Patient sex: M
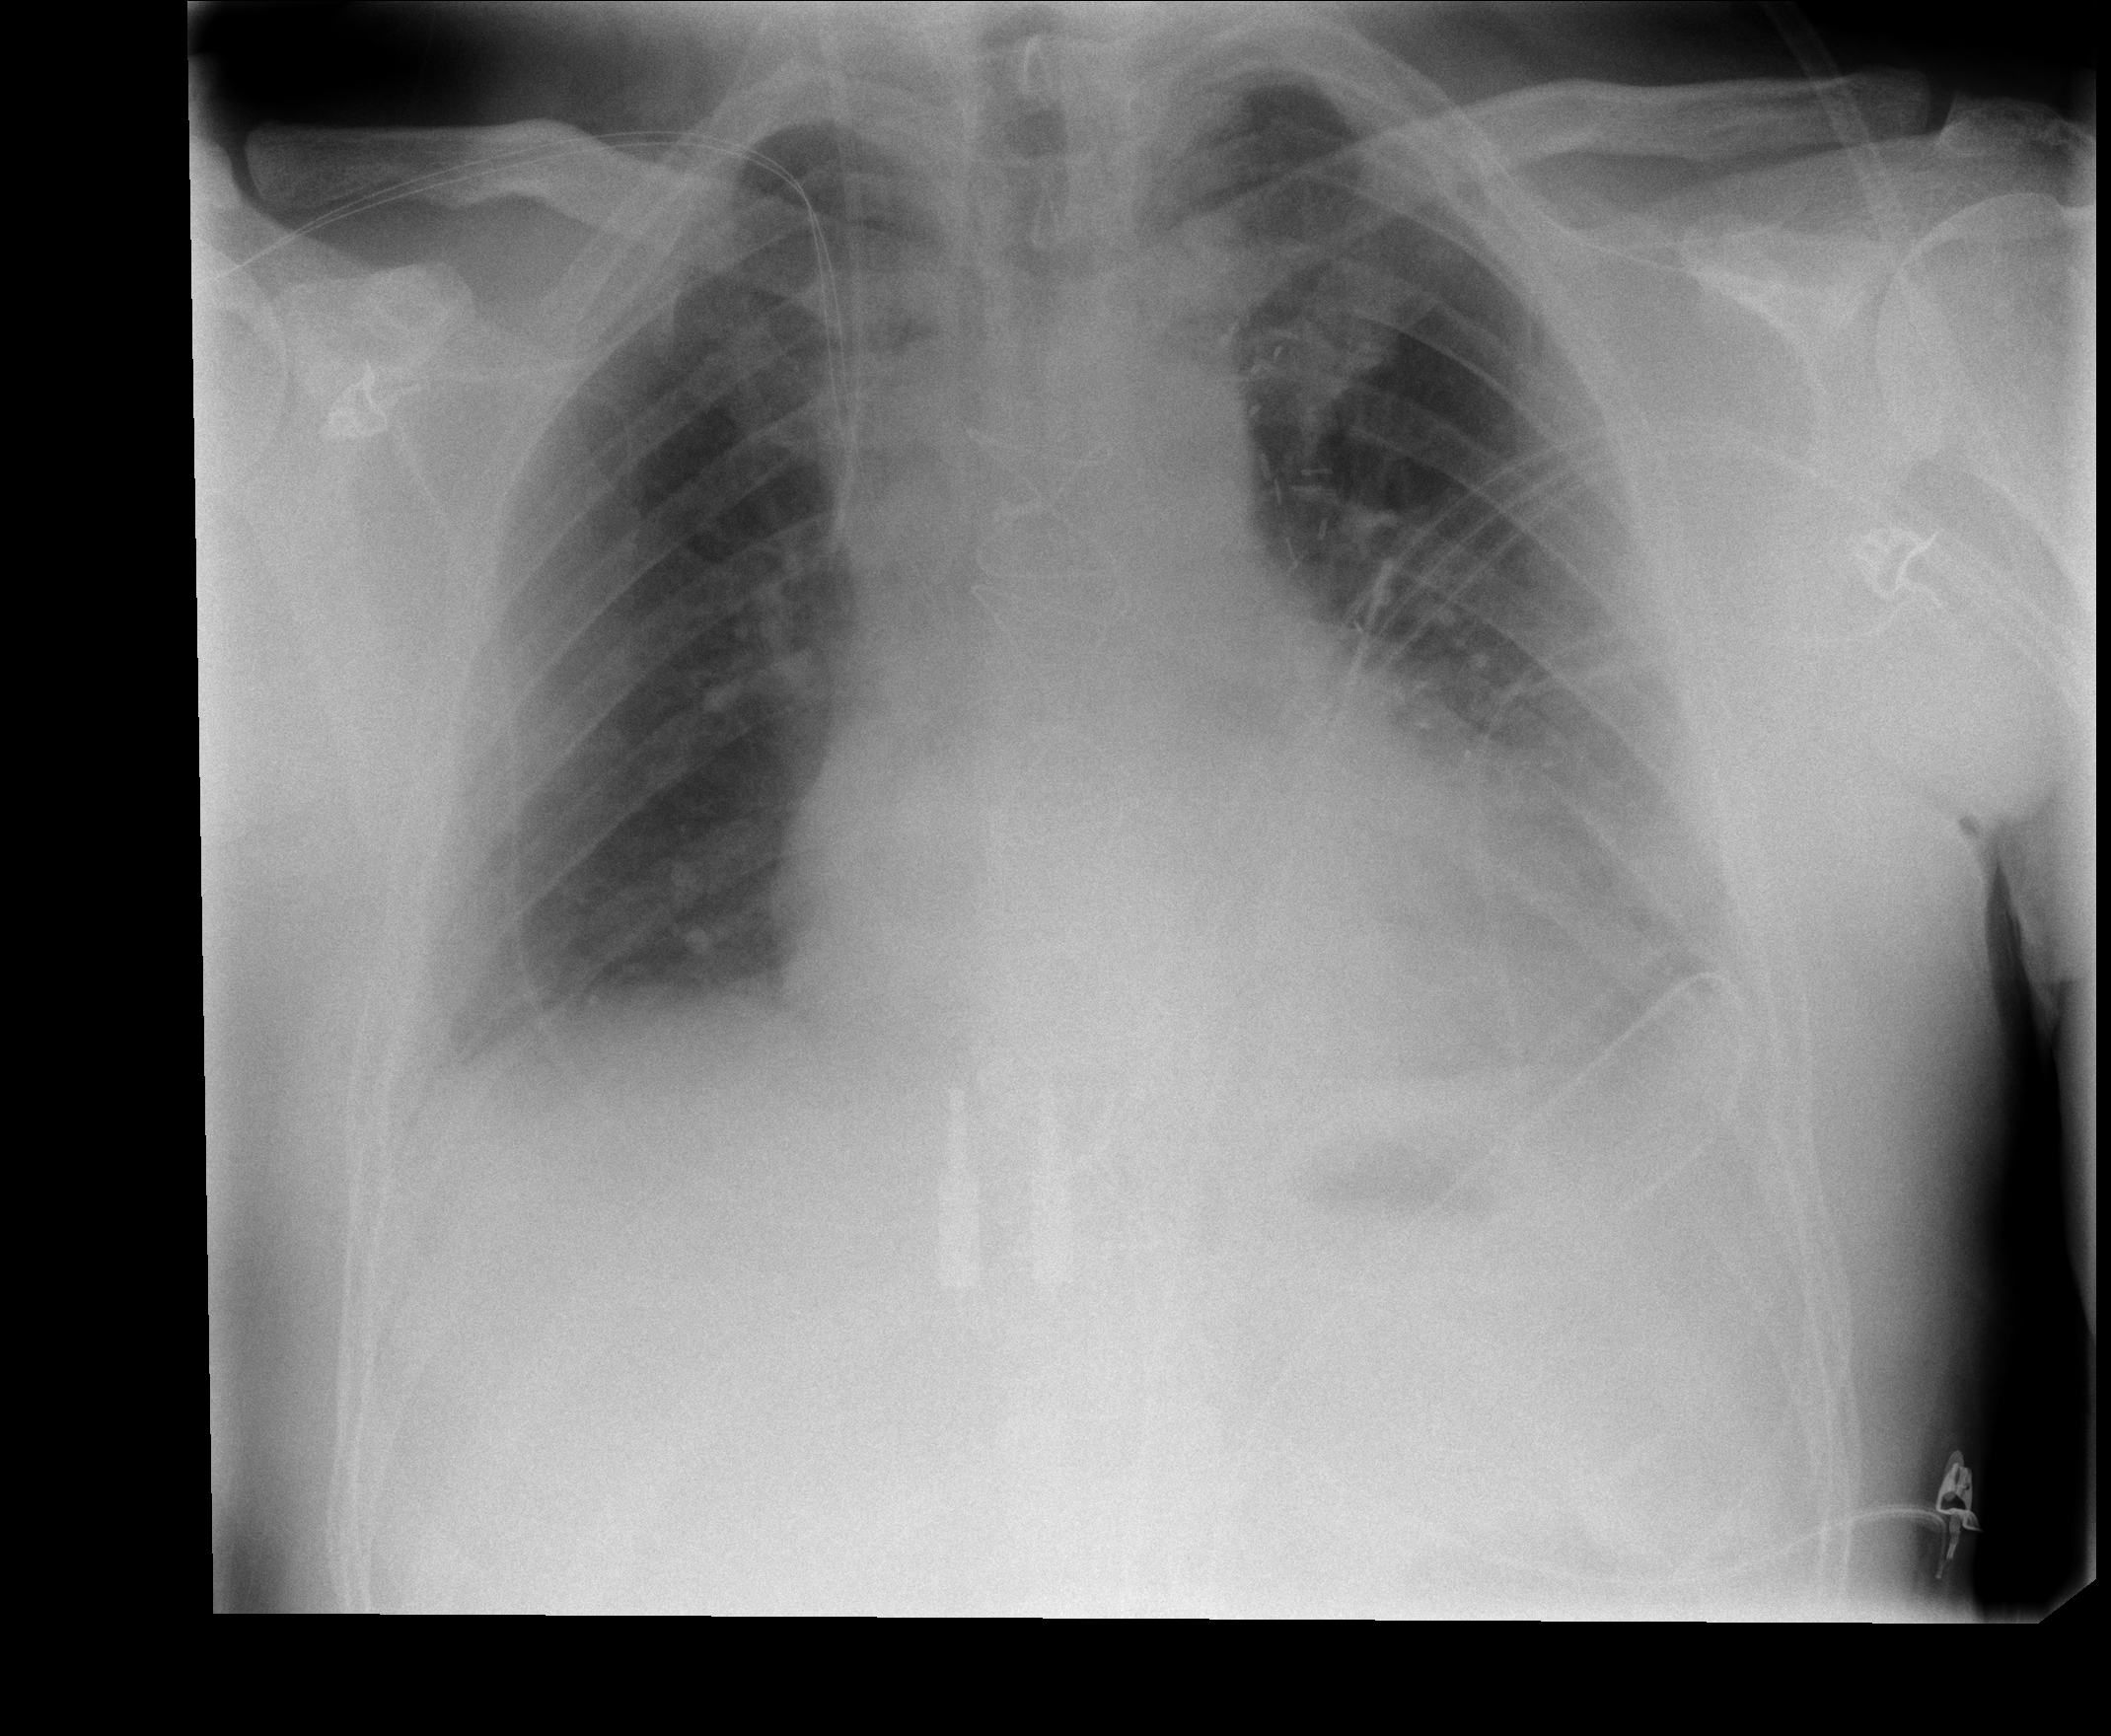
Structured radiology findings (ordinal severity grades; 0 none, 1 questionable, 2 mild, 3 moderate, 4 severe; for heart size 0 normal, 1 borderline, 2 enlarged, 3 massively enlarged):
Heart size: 0
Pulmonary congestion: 0
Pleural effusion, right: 1
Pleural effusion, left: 2
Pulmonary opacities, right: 0
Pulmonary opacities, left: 0
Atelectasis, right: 1
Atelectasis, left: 2